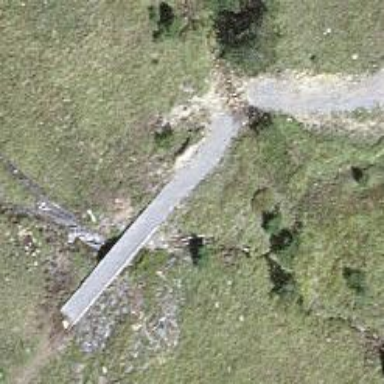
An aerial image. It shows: Path on bridge with grade 2 tracktype.